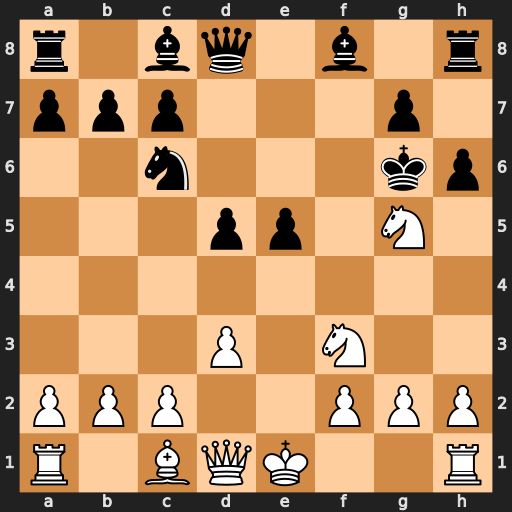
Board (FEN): r1bq1b1r/ppp3p1/2n3kp/3pp1N1/8/3P1N2/PPP2PPP/R1BQK2R
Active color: w
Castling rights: KQ
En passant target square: -
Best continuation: Nh4+ Kf6 Qf3+